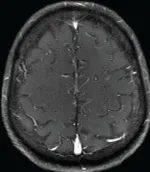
There was a slight reduction of the lesions after 3 months of ceritinib.
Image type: radiology (mri)